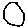
Label: circle